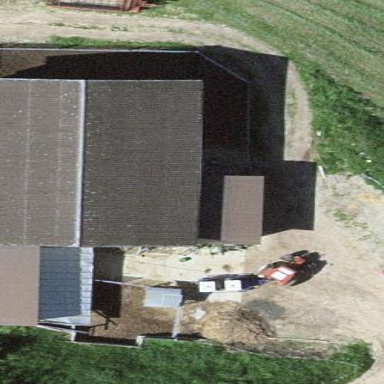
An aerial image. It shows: Farmyard area.